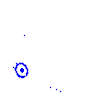
Particle: proton